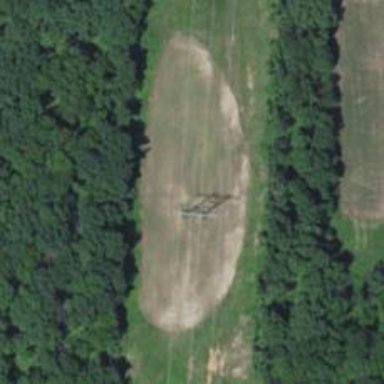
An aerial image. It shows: Power tower.